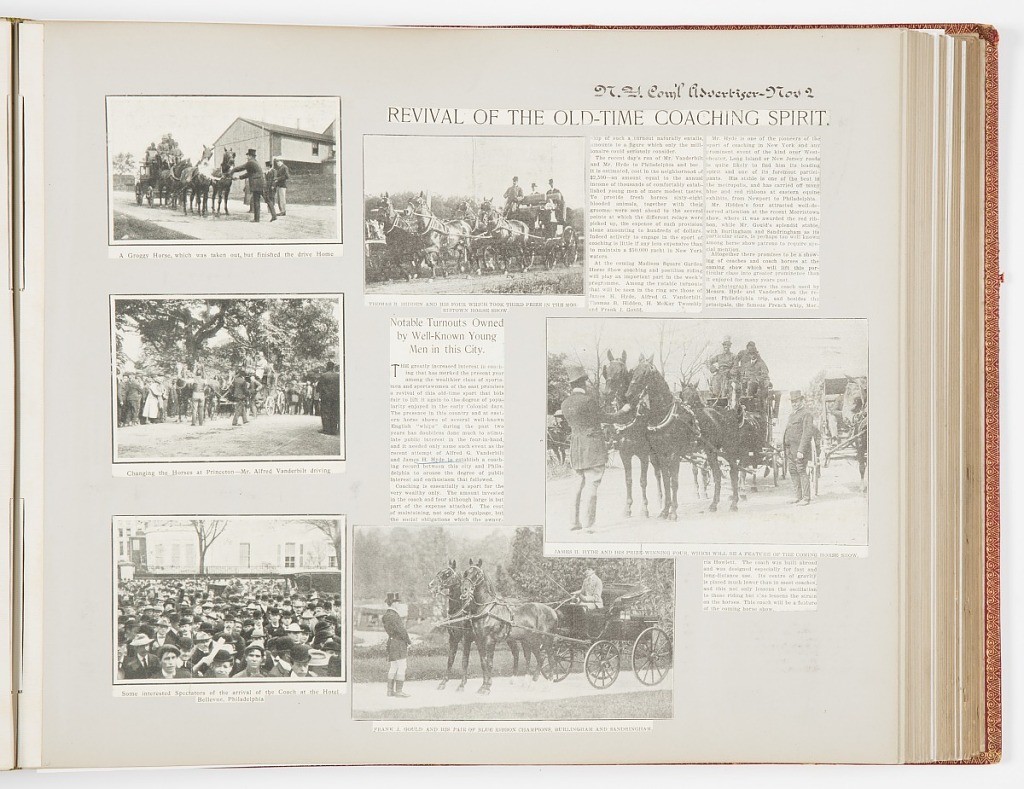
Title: Commemorative Scrapbook Documenting the 1901 Record Breaking Coach Race from New York City to Philadelphia and Back Again
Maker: James Hazen Hyde, American, 1876 - 1959
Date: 1901
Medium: Newspaper and magazine clippings mounted on heavy wove paper, annotated in pen and ink, bound in red leather with gilded lettering
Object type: Album Page
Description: Album of newspaper clippings describing the coach trip from New York to Philadelphia and return. The drivers were James H. Hyde and Alfred Vanderbilt.